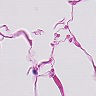
Metastatic tissue present: no